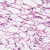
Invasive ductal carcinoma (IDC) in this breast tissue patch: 0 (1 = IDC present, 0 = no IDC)